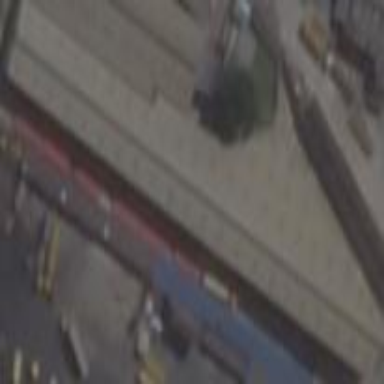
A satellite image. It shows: Industrial building with metal roof.